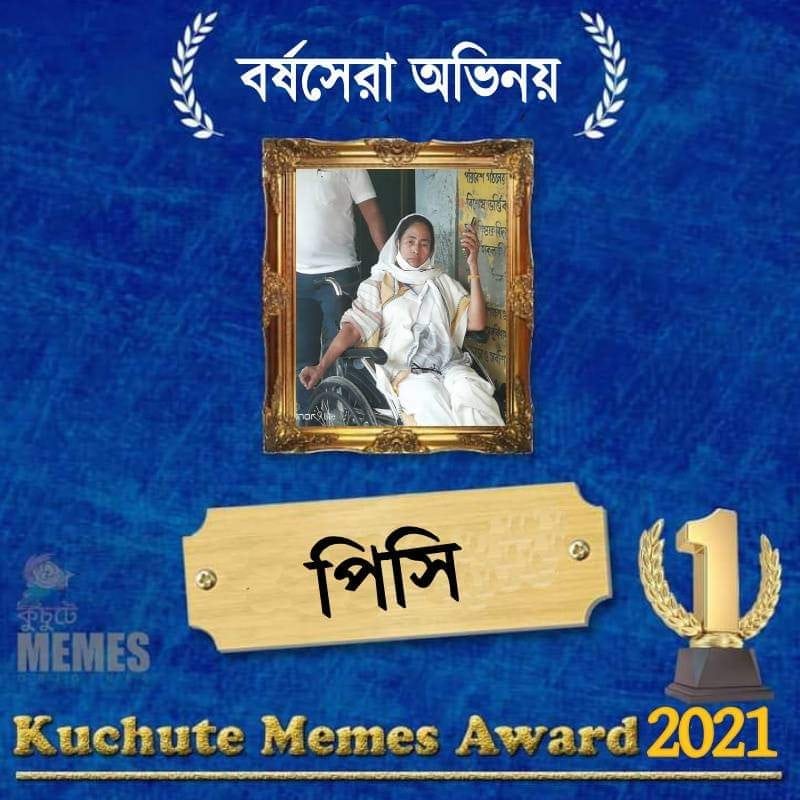
Text: বর্ষসেরা অভিনয় পিসি
Label: Hate
Hate category: Political
Targeted group: Organization